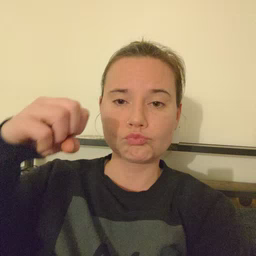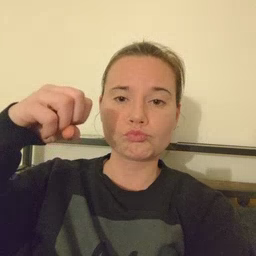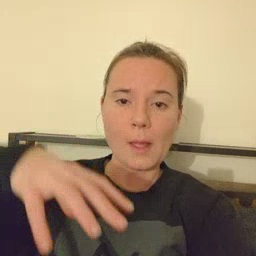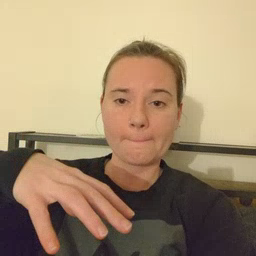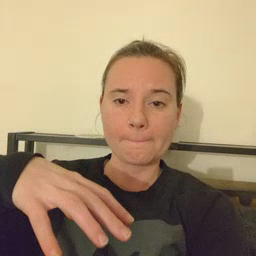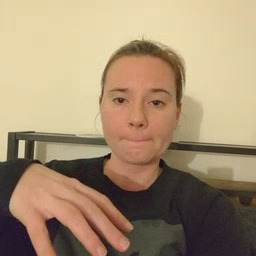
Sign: drop